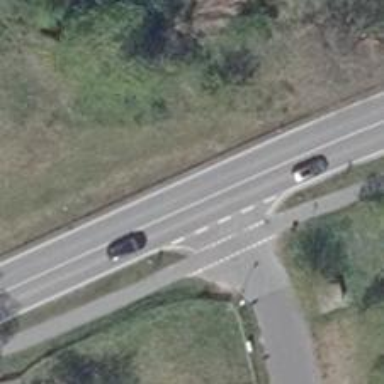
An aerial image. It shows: Uncontrolled crossing on the road.